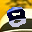
Label: 8